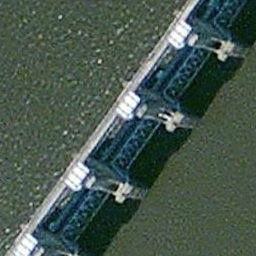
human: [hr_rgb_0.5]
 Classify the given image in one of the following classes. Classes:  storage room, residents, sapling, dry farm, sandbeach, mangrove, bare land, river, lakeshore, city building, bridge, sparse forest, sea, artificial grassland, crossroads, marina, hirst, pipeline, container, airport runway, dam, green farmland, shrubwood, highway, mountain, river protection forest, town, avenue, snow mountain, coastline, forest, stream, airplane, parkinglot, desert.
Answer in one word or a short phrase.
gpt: dam